Question: i was triyng for some days a way to do this using only MySQL (and not MySQL + PHP), but im not very good with SQL querys. The idea is this, my table (a short version):

Any time a user comes to my site a row is added to this table including the timedate of the visit and the type of visit (for this particular problem i only need type 'profile_visit'. I need to feed a chart with the total visits made on the current week by day.
So, i need to retrive an array something like Mon(2) Tue(0) Wed(1) and so on. Do you think is possible to do this using just MySQL querys? Thanks for any help!
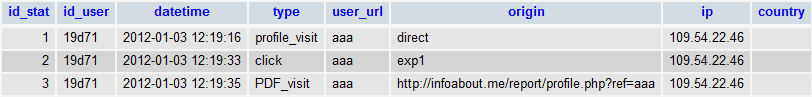
Answer: '''
SELECT
COUNT(DAYOFWEEK('datetime') = 1 OR NULL) AS Sun,
COUNT(DAYOFWEEK('datetime') = 2 OR NULL) AS Mon,
COUNT(DAYOFWEEK('datetime') = 3 OR NULL) AS Tue,
COUNT(DAYOFWEEK('datetime') = 4 OR NULL) AS Wed,
COUNT(DAYOFWEEK('datetime') = 5 OR NULL) AS Thu,
COUNT(DAYOFWEEK('datetime') = 6 OR NULL) AS Fri,
COUNT(DAYOFWEEK('datetime') = 7 OR NULL) AS Sat
FROM atable
WHERE 'type' = 'profile_visit'
AND 'datetime' >= CURRENT_DATE() - INTERVAL (DAYOFWEEK(CURRENT_DATE()) - 1) DAY
AND 'datetime' < CURRENT_DATE() + INTERVAL 1 DAY
'''
Instead of
'''
COUNT(DAYOFWEEK('datetime') = 1 OR NULL)
'''
you can also use
'''
SUM(DAYOFWEEK('datetime') = 1)
'''
I tend to use 'COUNT' when it's about counting, but that is merely a personal preference. There is no difference in terms of results returned by either method, and should be none either in terms of performance.
The 'OR NULL' part of the 'COUNT' expression is explained here:
- <URL>
---
For weeks starting on Monday try the following equivalent of the above script:
'''
SELECT
COUNT(WEEKDAY('datetime') = 0 OR NULL) AS Mon,
COUNT(WEEKDAY('datetime') = 1 OR NULL) AS Tue,
COUNT(WEEKDAY('datetime') = 2 OR NULL) AS Wed,
COUNT(WEEKDAY('datetime') = 3 OR NULL) AS Thu,
COUNT(WEEKDAY('datetime') = 4 OR NULL) AS Fri,
COUNT(WEEKDAY('datetime') = 5 OR NULL) AS Sat,
COUNT(WEEKDAY('datetime') = 6 OR NULL) AS Sun
FROM atable
WHERE 'type' = 'profile_visit'
AND 'datetime' >= CURRENT_DATE() - INTERVAL ( WEEKDAY(CURRENT_DATE()) ) DAY
AND 'datetime' < CURRENT_DATE() + INTERVAL 1 DAY
'''
References:
- <URL>